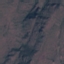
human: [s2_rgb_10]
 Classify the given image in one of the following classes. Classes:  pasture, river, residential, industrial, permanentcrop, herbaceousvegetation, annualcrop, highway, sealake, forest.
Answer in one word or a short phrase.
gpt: HerbaceousVegetation